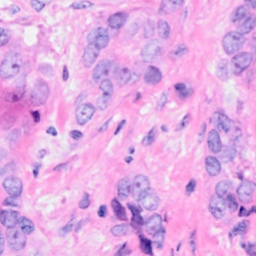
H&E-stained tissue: Breast